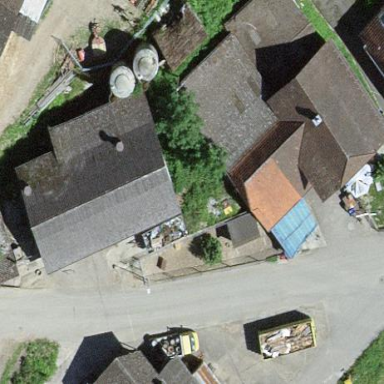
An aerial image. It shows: Farm building.